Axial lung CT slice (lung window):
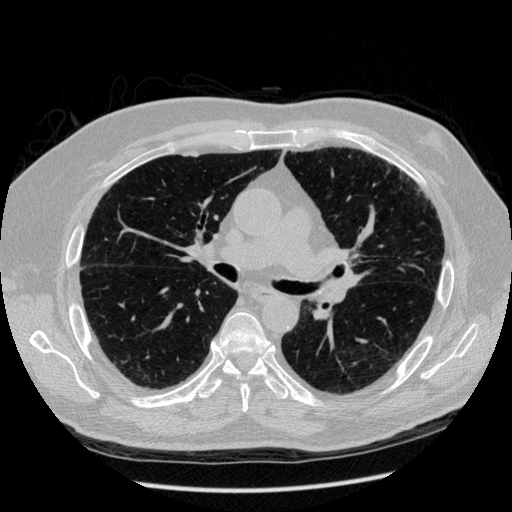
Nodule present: no